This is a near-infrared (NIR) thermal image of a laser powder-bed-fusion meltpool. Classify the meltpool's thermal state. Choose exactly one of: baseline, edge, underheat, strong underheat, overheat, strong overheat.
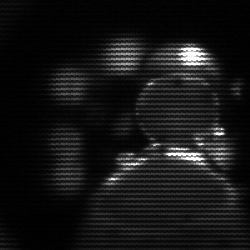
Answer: baseline